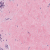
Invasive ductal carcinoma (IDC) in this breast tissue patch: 1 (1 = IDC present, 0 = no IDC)